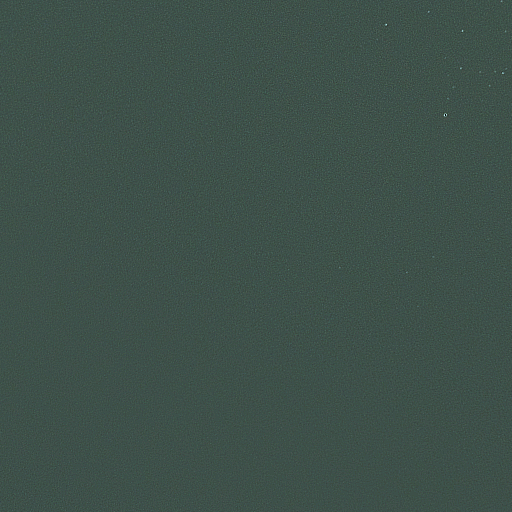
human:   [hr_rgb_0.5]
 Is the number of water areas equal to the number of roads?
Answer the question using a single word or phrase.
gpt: no

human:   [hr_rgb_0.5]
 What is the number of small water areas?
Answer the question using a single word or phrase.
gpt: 0

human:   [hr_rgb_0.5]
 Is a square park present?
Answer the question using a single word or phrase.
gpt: no

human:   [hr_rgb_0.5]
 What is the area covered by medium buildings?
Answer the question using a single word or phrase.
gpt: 0m2

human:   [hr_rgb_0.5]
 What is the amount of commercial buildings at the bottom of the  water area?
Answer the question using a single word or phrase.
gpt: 0

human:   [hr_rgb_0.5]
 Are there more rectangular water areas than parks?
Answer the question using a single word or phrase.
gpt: no

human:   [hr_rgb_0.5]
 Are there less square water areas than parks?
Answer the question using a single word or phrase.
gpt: yes

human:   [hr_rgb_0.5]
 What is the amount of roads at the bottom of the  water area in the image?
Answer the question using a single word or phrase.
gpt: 0

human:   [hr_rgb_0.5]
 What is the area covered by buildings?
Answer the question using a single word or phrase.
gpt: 0m2

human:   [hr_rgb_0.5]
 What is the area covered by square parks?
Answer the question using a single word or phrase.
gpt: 0m2

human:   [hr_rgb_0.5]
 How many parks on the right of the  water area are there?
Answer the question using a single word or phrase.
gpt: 1

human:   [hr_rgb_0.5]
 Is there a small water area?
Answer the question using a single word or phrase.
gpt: no

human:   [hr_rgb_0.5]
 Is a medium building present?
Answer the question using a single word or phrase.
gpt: no

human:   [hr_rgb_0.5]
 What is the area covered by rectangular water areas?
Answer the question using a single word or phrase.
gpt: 10631m2

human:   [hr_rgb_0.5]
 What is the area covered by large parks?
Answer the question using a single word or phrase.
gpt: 10631m2

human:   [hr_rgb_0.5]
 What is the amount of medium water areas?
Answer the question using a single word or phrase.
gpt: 0

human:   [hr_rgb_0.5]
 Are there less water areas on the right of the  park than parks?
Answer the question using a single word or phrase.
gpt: yes

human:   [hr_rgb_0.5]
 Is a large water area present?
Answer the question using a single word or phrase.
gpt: yes

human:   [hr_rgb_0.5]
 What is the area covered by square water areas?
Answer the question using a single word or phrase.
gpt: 0m2

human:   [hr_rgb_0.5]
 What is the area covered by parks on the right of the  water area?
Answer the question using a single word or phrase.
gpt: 10631m2

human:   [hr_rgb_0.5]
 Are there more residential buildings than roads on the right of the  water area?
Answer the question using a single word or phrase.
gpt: no

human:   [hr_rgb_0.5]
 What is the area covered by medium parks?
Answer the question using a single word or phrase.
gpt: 0m2

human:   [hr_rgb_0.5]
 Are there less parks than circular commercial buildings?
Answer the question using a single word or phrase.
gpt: no

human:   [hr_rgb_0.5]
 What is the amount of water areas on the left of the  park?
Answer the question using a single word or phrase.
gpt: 1

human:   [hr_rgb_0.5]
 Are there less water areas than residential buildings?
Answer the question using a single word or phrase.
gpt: no

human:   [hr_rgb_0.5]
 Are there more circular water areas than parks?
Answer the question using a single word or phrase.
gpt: no

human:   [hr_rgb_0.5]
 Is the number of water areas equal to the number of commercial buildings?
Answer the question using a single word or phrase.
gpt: no

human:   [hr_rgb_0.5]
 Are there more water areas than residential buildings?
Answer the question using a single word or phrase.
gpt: yes

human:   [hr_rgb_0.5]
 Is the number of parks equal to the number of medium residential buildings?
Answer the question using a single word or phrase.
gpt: no

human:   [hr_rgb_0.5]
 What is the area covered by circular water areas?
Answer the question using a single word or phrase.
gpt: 0m2

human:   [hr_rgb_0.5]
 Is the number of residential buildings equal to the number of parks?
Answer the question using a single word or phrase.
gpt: no

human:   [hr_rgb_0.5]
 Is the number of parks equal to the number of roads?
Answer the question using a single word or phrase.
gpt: no

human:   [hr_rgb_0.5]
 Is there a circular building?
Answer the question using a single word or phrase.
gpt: no

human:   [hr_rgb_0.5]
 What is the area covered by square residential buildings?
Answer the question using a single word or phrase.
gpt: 0m2

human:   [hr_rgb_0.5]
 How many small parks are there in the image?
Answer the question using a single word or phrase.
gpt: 0

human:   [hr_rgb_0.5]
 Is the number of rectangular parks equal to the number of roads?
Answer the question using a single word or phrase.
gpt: no